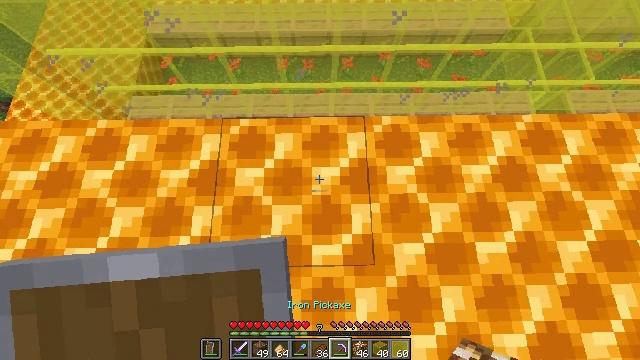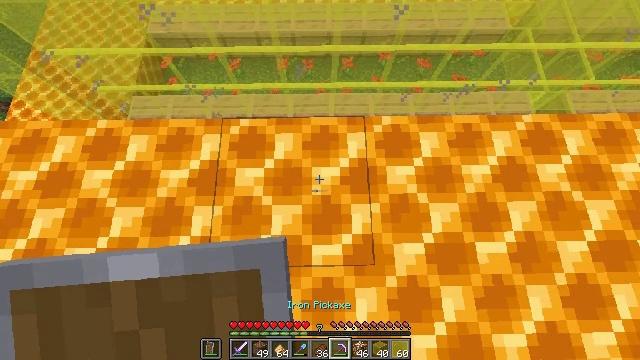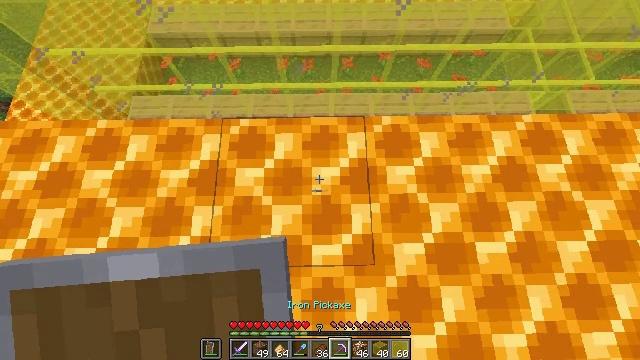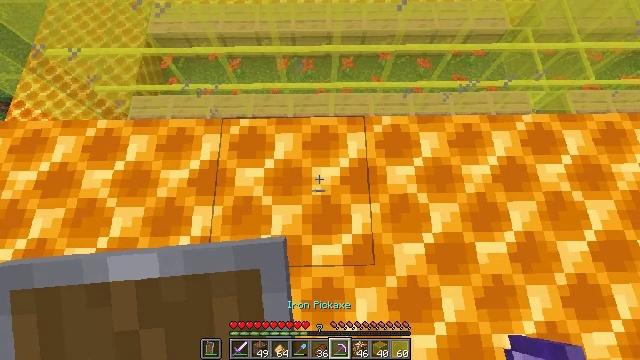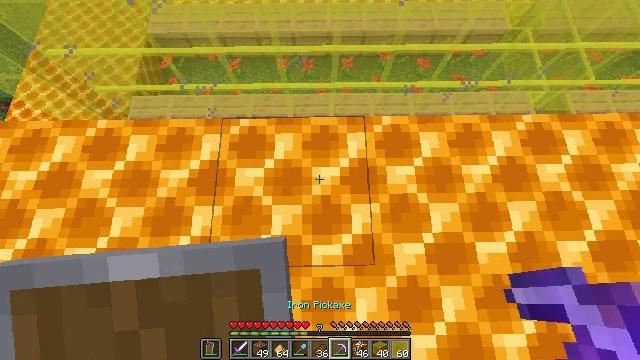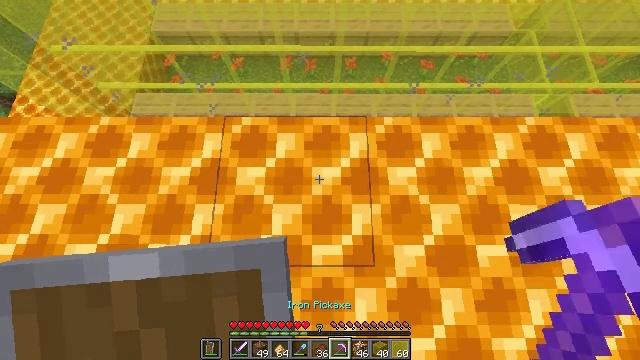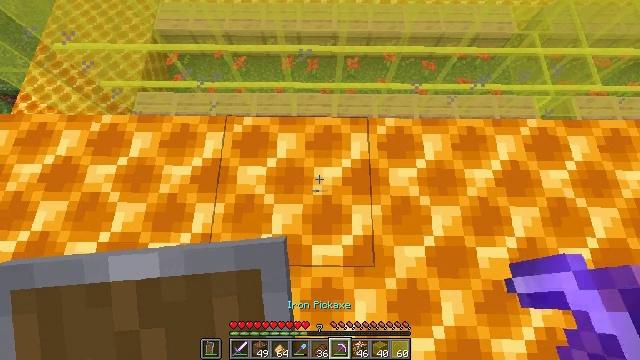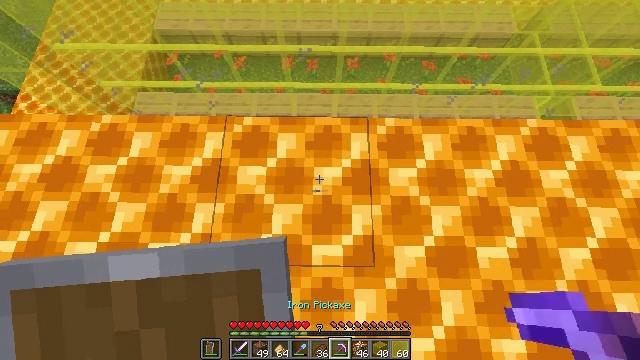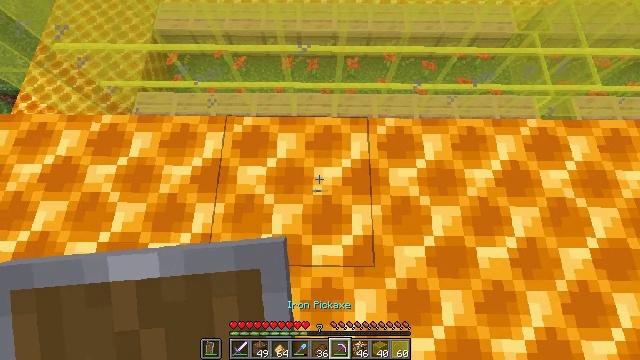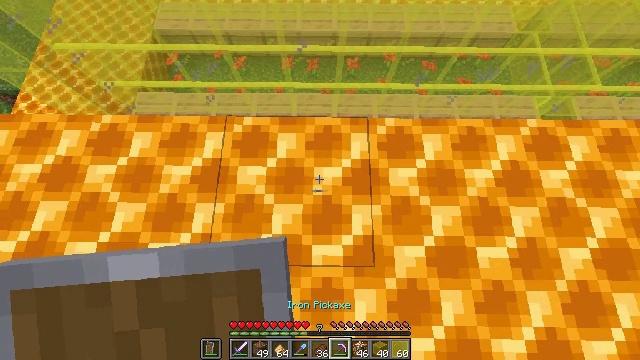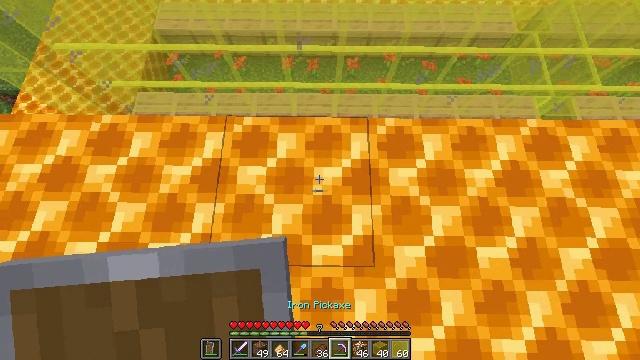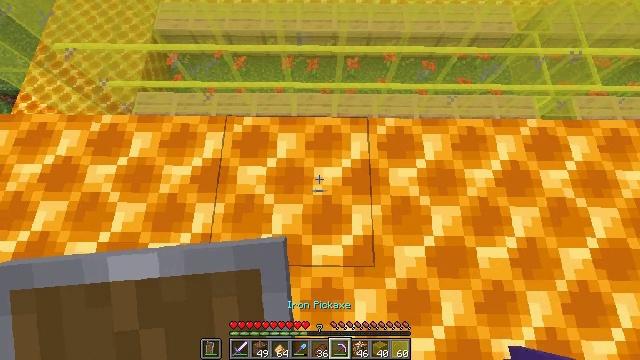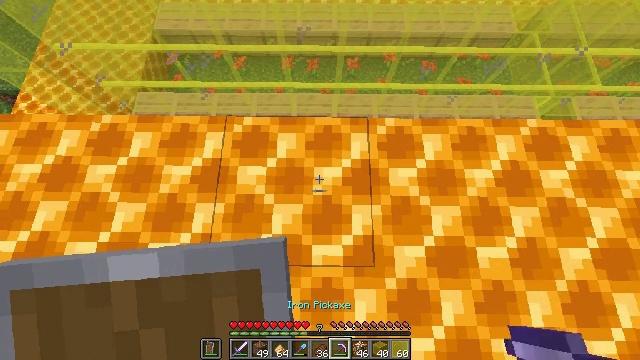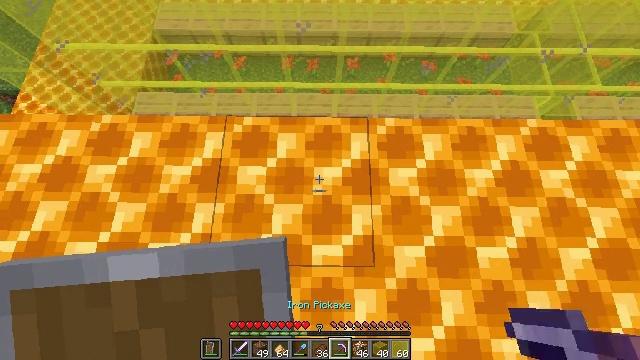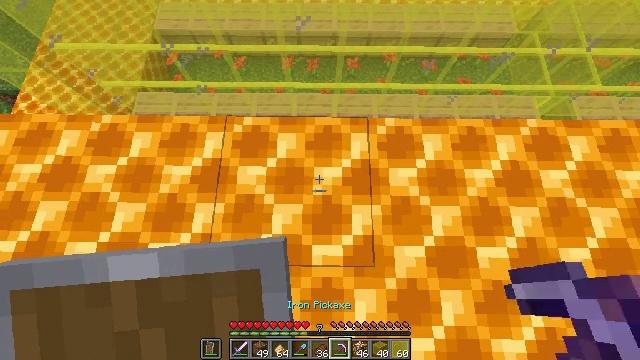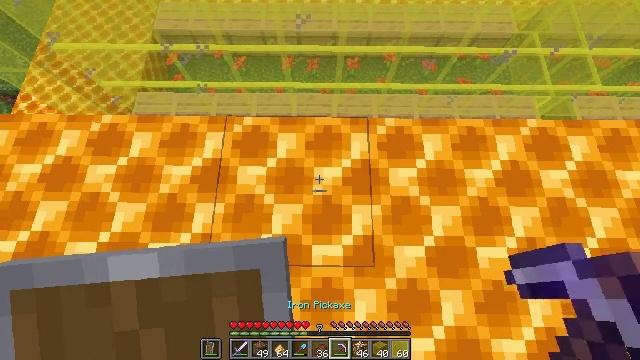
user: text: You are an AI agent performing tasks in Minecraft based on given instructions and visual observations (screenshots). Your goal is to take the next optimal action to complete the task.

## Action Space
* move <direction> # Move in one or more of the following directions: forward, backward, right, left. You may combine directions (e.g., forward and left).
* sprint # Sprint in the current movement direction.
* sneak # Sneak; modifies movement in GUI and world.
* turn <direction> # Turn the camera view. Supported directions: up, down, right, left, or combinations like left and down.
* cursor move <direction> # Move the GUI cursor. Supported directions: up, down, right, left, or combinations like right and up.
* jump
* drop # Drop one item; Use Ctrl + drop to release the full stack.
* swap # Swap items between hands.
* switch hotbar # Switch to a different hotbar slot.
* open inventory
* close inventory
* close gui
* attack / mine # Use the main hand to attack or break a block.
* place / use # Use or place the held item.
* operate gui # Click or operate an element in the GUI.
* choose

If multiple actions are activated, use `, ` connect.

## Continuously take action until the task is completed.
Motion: motion action
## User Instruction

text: Gather the honeycomb block from a beehive structure.
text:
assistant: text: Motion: no_op
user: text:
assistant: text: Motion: no_op
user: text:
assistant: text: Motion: no_op
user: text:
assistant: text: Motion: no_op
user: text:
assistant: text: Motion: no_op
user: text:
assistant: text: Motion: no_op
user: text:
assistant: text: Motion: no_op
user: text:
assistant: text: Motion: no_op
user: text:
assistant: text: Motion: no_op
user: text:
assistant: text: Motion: no_op
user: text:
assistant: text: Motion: no_op
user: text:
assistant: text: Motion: no_op
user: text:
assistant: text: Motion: no_op
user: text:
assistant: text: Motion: no_op
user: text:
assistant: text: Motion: no_op
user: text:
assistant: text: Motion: attack / mine
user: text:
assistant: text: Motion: attack / mine
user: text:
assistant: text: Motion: attack / mine
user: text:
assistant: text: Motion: attack / mine
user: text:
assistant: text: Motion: attack / mine
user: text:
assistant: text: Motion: attack / mine
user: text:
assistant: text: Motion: turn right, attack / mine
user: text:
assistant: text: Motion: turn right, attack / mine
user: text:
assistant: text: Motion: turn right, attack / mine
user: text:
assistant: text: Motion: attack / mine
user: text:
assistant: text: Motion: attack / mine
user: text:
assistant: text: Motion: attack / mine
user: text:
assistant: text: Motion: attack / mine
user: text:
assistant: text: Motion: attack / mine
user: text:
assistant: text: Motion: attack / mine